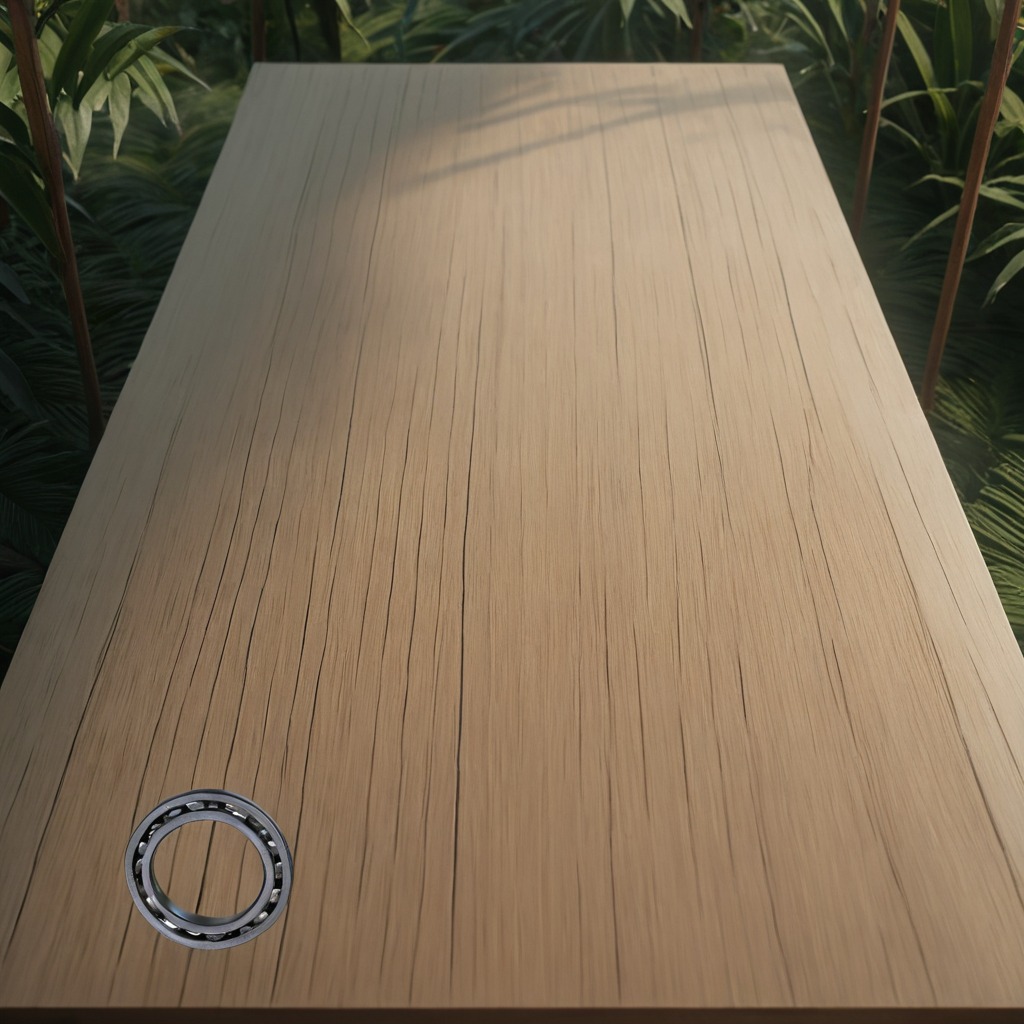
A metal ball bearing is lying on a clean wooden table inside a jungle field workshop tent humid ambient light worn but